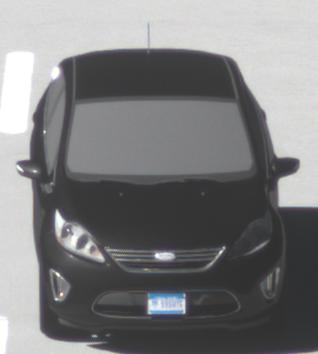
Make: Ford
Model: Fiesta
Detailed model: ’09 Sedan (seventh series)
Model produced from: 2010
Model produced until: 2017
Doors: 4
Color: black
Road condition: dry road
Daytime: midday
Contrast: high contrast